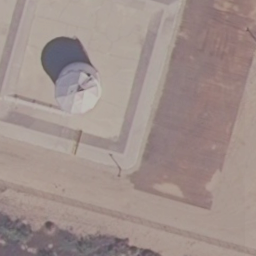
Label: storage tanks